Question: Find the minimum number of moves required to get from the Tower of Hanoi state described in the figure to the completed state
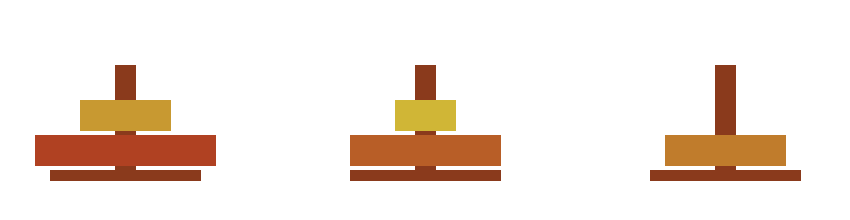
Answer: 21